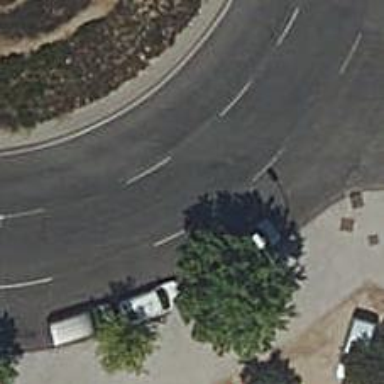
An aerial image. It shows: Tertiary road with asphalt surface leading to circular junction.